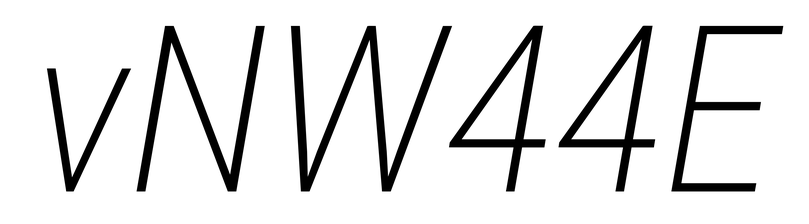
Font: Roboto-Italic_Condensed_ExtraLight_Italic